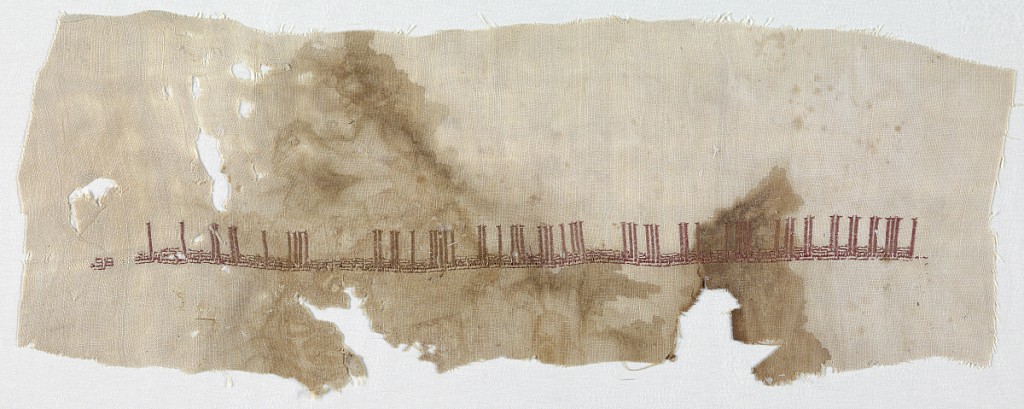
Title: Cap fragment
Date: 14th century
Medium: silk on linen Technique: embroidered
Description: Fragment of a quilted cap with a narrow band of Kufic inscription in red silk on linen.